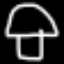
Label: mushroom